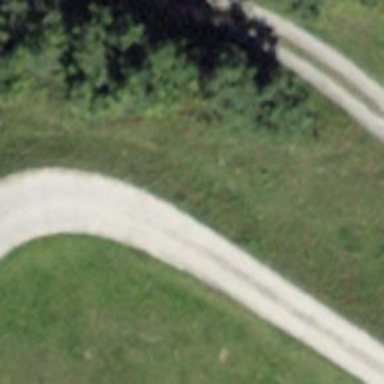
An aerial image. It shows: Service road with concrete surface.